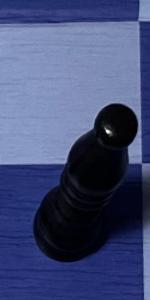
Label: Bishop_Black